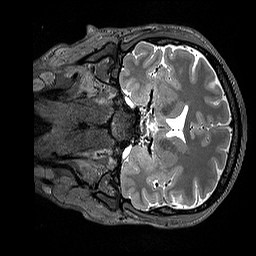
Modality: T2w
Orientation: coronal
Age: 23
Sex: male
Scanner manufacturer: siemens
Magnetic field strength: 3 T
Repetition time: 3.2 s
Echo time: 0.408 s